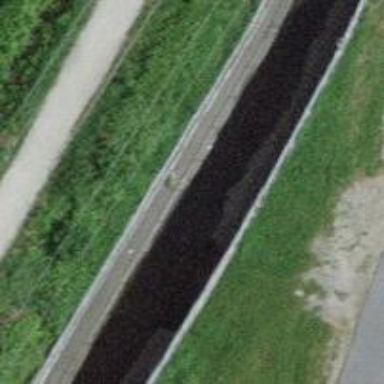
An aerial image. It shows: Drain that serves as waterway.